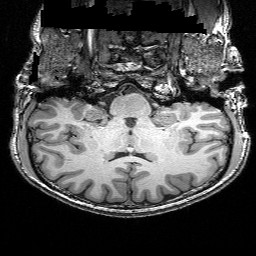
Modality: T1w
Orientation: sagittal
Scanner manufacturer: siemens
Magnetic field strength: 3 T
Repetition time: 0.02 s
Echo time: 0.005 s